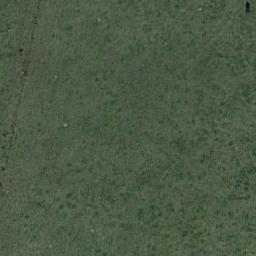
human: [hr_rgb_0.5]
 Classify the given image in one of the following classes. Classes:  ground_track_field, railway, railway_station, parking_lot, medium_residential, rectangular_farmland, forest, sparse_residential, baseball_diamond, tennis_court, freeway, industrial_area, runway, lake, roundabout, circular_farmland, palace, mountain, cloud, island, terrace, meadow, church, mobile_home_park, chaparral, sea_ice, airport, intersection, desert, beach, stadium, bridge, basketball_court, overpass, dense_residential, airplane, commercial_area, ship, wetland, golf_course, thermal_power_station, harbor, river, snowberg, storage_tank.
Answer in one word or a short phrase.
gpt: meadow